Question: I have this form:

I want the last name input to be on the same line as the first name. I used float-left for both of them but it doesn't work.
'''
.first-name {
float: left;
margin-right: 20px;
}
.last-name {
float: left;
}
input,
label {
display: block;
}
'''
'''
<form action="" method="POST">
<section>
<div class="first-name">
<label for="first-name">First name</label>
<input type="text" id="first-name" required> </div>
<div class="last-name">
<label for="last-name">Last name </label>
<input type="text" id="last-name" required></div>
<br style="clear:both;" />
</section>
<section>
<label for="company">Company </label>
<input type="text" id="company" required>
<label for="email">E-mail</label>
<input type="email" id="email" required>
</section>
<input class="submit" type="submit" value="REGISTER">
</form>
'''
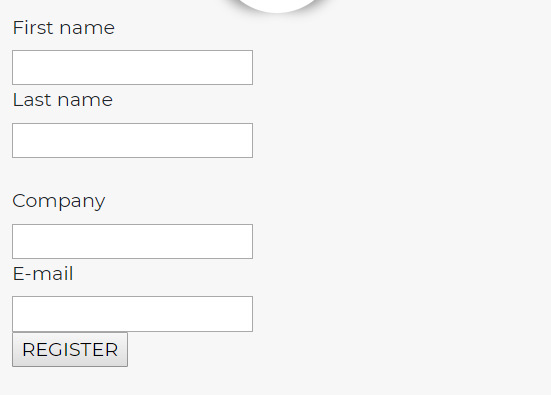
Answer: Use flexbox to solve this.
'''
section.justify-content-btw {
display: flex;
justify-content: space-between;
}
input,
label {
display: block;
}
'''
'''
<form action="" method="POST">
<section class="justify-content-btw">
<div class="first-name">
<label for="first-name">First name</label>
<input type="text" id="first-name" required> </div>
<div class="last-name">
<label for="last-name">Last name </label>
<input type="text" id="last-name" required></div>
<br style="clear:both;" />
</section>
<section>
<label for="company">Company </label>
<input type="text" id="company" required>
<label for="email">E-mail</label>
<input type="email" id="email" required>
</section>
<input class="submit" type="submit" value="REGISTER">
</form>
'''